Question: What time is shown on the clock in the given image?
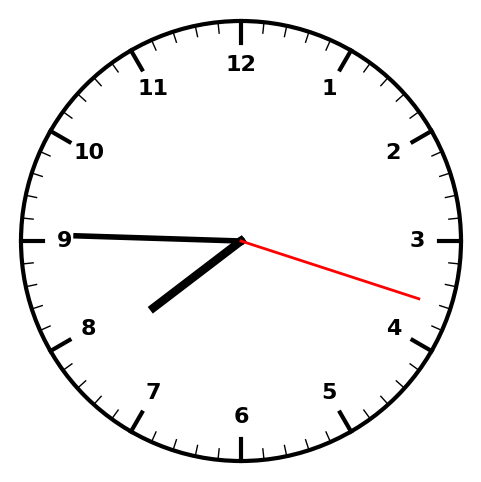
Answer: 07:45:18